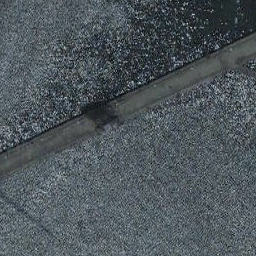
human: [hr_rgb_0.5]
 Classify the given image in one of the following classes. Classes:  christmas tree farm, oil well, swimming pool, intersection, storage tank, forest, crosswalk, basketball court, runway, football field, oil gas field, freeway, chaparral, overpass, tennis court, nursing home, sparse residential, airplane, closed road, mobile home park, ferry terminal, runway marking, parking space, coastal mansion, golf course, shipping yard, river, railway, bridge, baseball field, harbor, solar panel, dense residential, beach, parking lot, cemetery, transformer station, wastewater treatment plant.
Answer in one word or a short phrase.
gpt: bridge